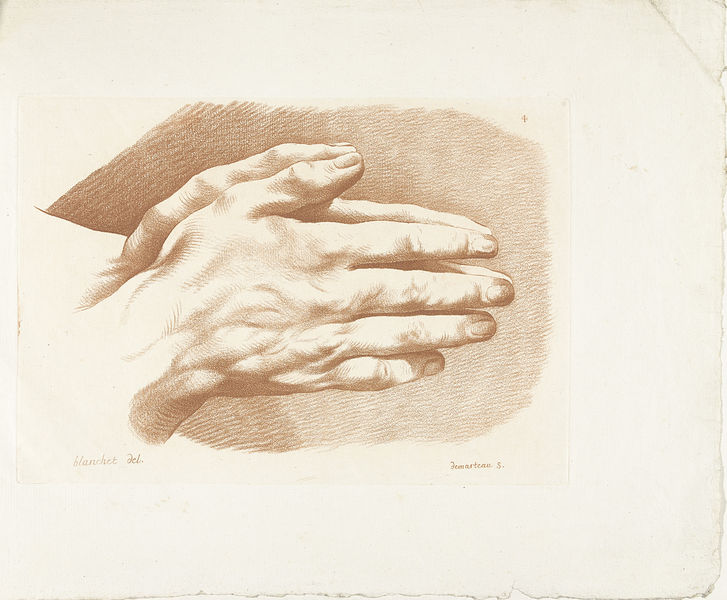
Titel: Studie van twee handen
Künstler: Gilles Demarteau
Standort: Amsterdam
Institution: Rijksmuseum
Schlagwörter: rouge, gravure, main, dessin, fusain, crayon, doigts, mains, doit, fushia, veine